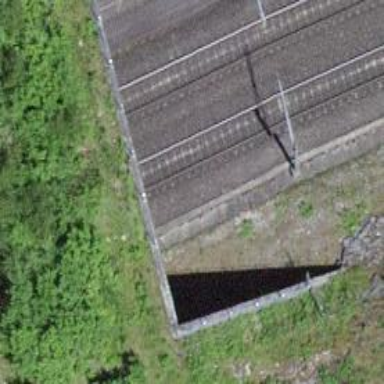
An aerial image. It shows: Railway tunnel with one electrified track and contact line.